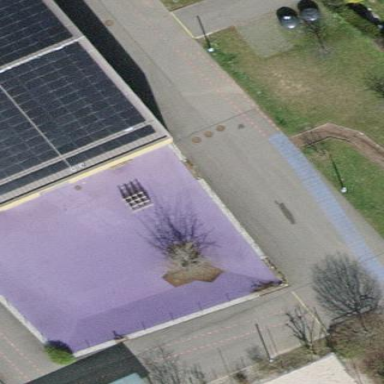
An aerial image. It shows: Kindergarten.